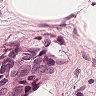
Metastatic tissue present: yes